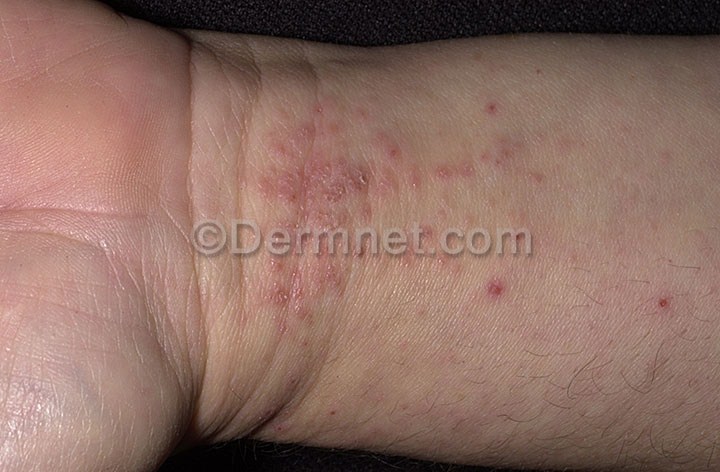
Disease: Atopic Dermatitis Photos